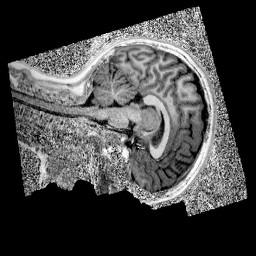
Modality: UNIT1
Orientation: sagittal
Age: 12
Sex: female
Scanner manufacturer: siemens
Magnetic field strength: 3 T
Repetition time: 4 s
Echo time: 0.00299 s